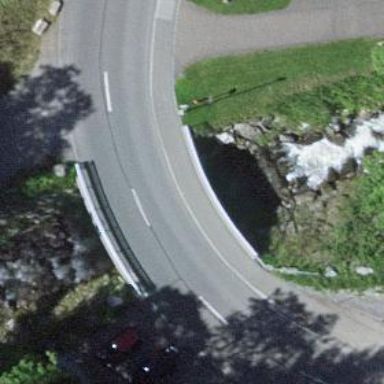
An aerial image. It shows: Unclassified road on beam bridge.